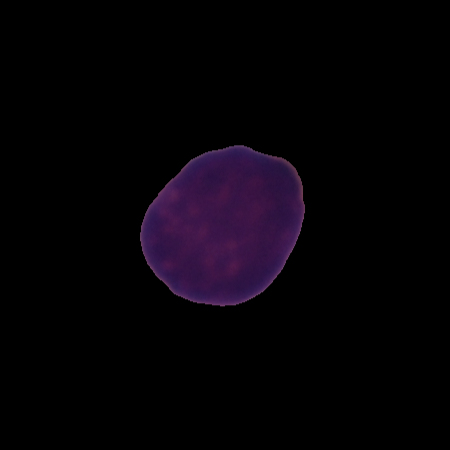
Label: healthy